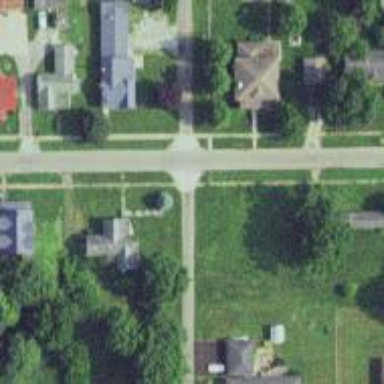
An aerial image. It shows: Unmarked road crossing.